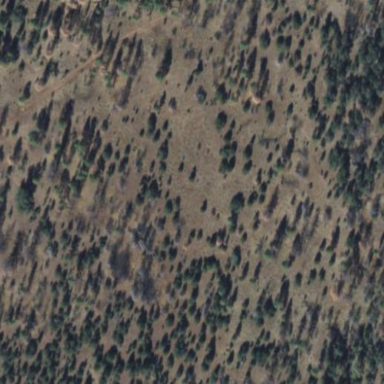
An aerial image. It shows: Patch of scrub vegetation.